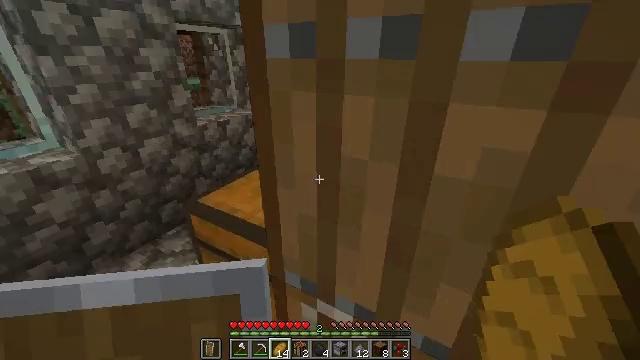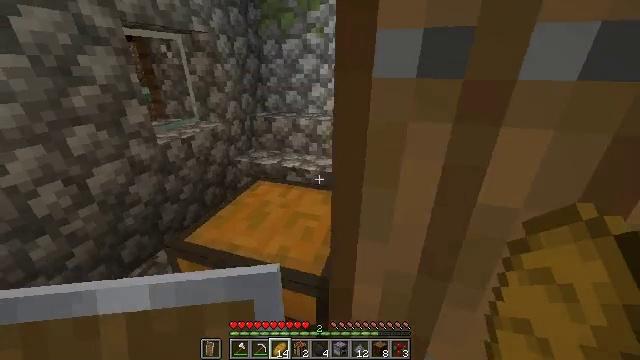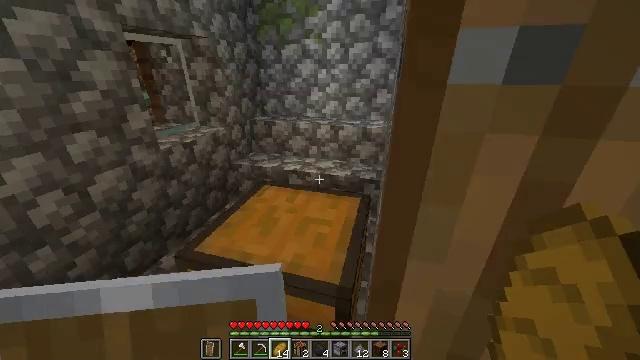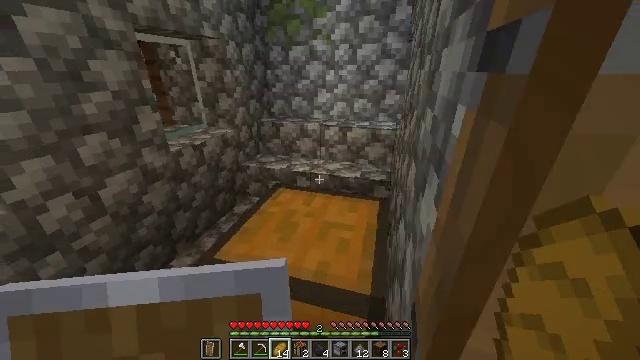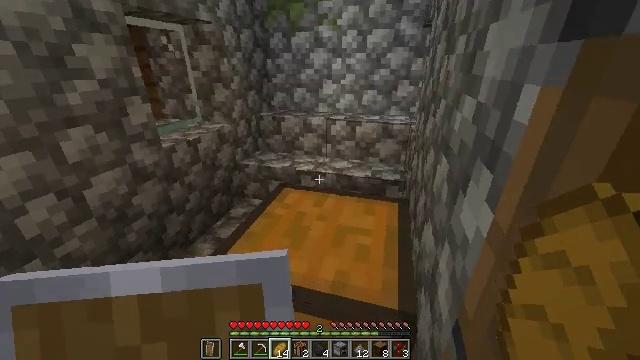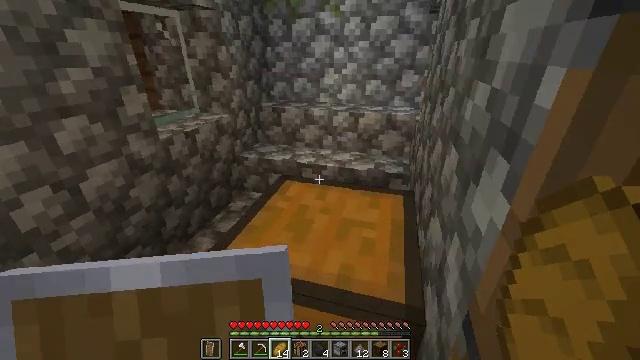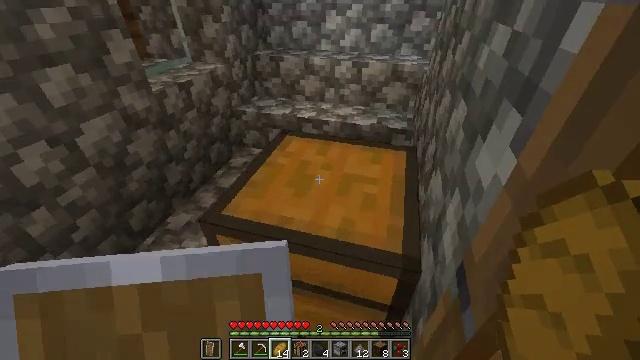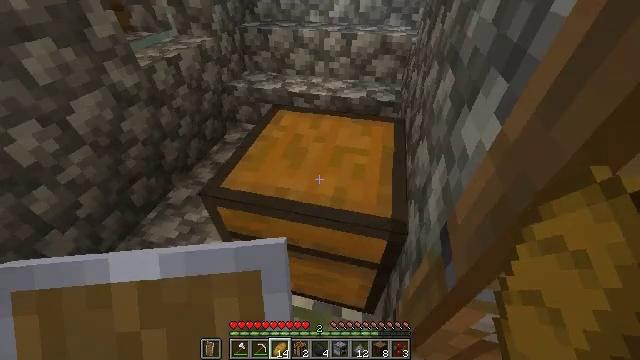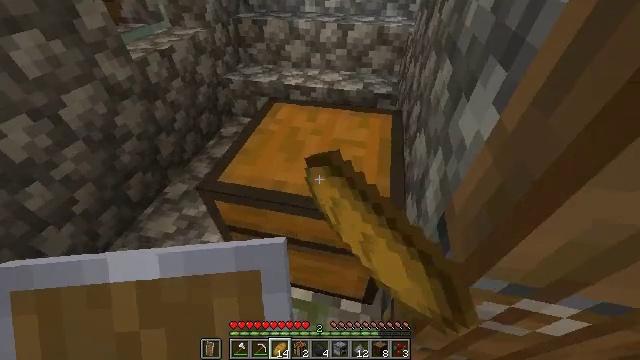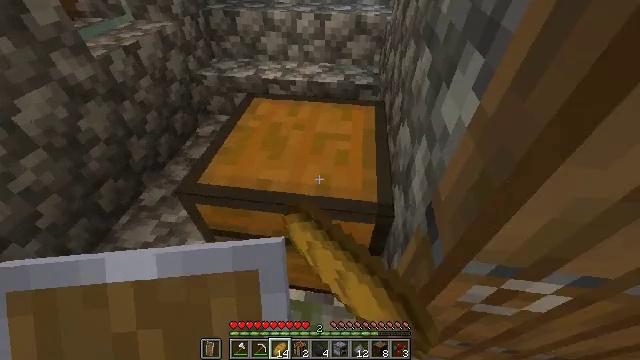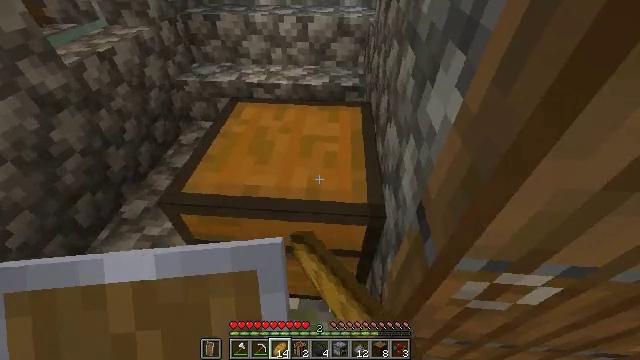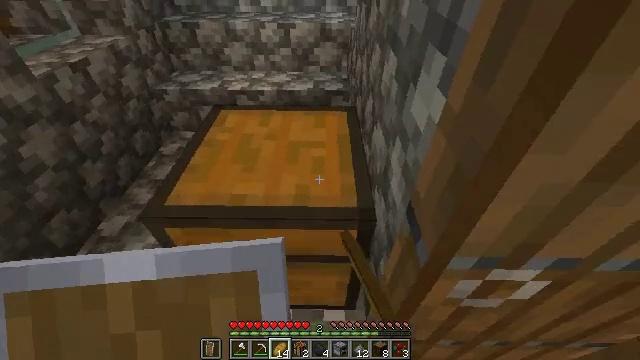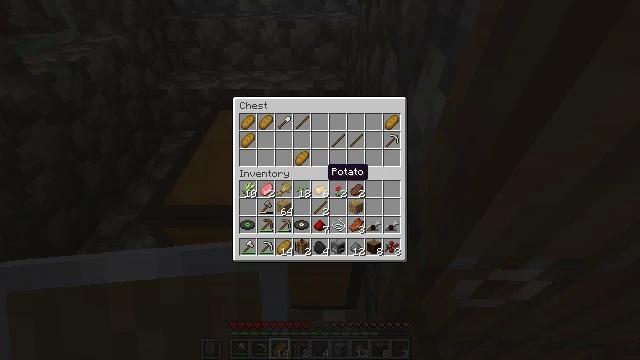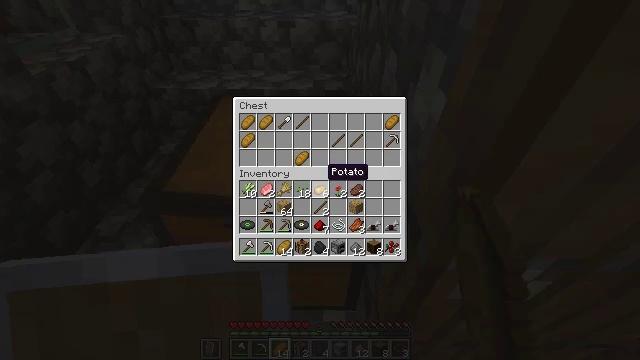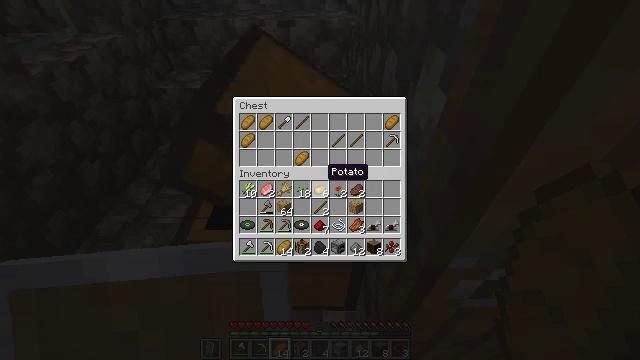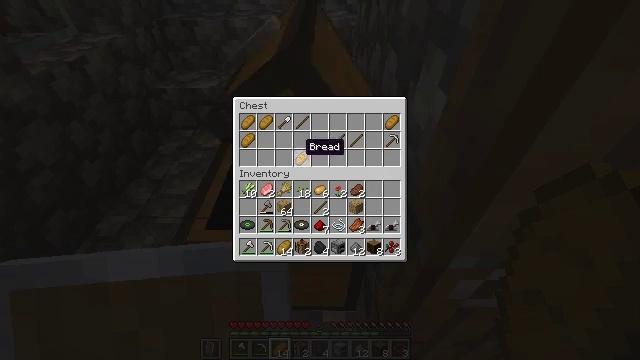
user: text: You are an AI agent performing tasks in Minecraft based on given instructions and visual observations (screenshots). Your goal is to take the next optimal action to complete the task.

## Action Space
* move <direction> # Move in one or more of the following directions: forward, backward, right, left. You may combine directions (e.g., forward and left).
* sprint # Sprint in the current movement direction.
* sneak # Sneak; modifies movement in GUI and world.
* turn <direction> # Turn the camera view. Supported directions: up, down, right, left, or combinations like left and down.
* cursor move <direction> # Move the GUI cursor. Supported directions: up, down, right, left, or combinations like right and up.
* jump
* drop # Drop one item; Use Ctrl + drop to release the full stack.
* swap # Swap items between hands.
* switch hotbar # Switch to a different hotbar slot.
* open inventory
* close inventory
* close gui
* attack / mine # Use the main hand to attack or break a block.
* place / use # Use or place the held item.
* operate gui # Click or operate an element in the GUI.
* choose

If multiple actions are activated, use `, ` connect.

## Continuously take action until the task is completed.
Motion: motion action
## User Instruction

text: Take down the purple bed.
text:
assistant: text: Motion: move forward and move left, sprint, turn right
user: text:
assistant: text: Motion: turn right
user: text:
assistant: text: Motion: no_op
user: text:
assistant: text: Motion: no_op
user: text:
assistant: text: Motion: turn down
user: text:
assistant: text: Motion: turn down
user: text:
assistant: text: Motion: turn right and down, use / place
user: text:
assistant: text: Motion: turn down, use / place
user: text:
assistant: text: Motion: turn right, use / place
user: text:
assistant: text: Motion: turn right
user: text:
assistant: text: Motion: turn right and up
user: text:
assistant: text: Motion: open gui
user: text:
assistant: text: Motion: no_op
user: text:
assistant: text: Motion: no_op
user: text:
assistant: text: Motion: cursor move left and up
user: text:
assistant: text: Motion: sneak
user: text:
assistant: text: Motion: sneak
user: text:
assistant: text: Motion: sneak
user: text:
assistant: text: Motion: sneak
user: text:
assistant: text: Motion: sneak
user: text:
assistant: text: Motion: sneak, cursor move down
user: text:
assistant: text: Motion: sneak
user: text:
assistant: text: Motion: sneak
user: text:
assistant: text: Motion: sneak, operate gui
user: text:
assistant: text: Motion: sneak, operate gui
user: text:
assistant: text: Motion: sneak, cursor move left and up, operate gui
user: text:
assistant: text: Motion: sneak, cursor move left and up
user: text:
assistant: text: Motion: sneak
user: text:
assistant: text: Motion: sneak
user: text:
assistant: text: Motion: sneak